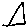
Label: triangle